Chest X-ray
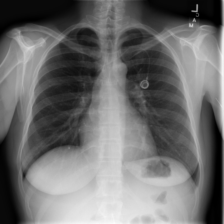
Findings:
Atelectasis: negative
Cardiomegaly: negative
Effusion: negative
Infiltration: negative
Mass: negative
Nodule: negative
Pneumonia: negative
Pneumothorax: negative
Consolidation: negative
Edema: negative
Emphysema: negative
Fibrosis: negative
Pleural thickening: negative
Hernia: negative